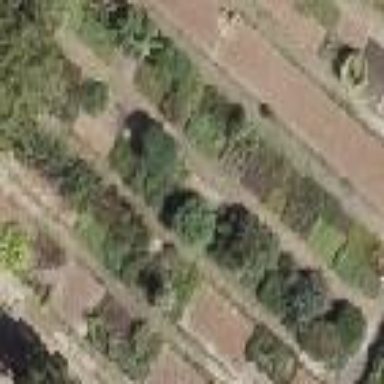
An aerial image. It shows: Flowerbed that is used for landscaping or gardening purposes.